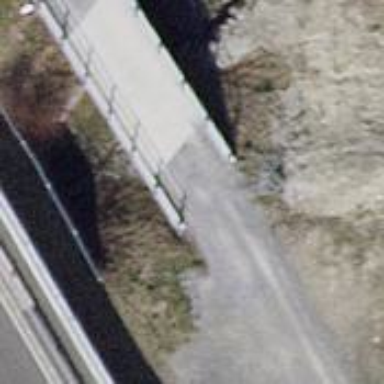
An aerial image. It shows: Concrete track road with bridge. The track is of grade1.